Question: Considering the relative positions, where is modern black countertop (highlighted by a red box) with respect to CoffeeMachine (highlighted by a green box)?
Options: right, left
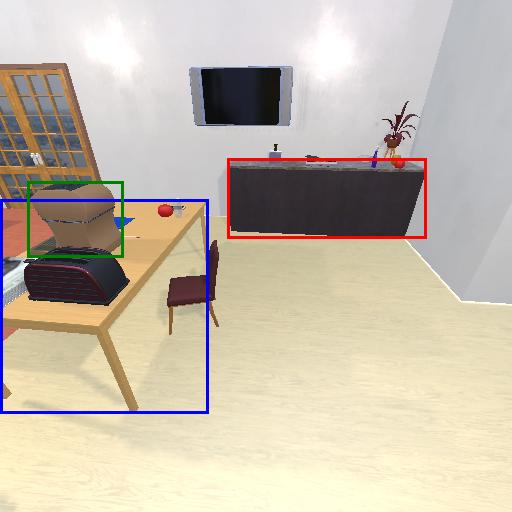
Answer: right